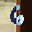
Label: 6